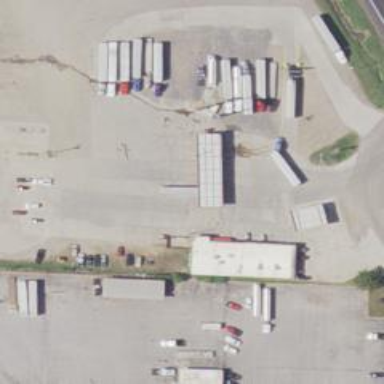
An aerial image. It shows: Bus station.